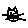
Label: cat